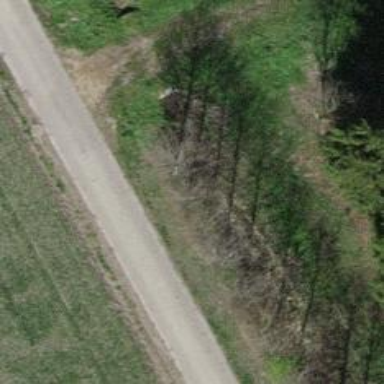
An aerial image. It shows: Row of trees in natural setting.